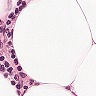
Metastatic tissue present: no